Question: I have a sheet:

I am trying to write code to be able to combine multiple values into one row, I need to sum the values from columns, B, C and D.
My aim is to be able to press a button and I have all of my duplicate values removed, but before this, the numerical values in the adjacent columns are summed into the single version.
So far I have removed the duplicates from the column:
'''
Sheets("Sheet4").Select
With Columns("A:A")
.Replace What:="mobile", Replacement:=""
End With
'''
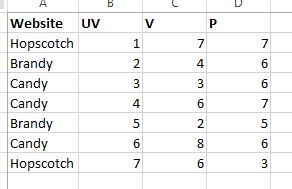
Answer: Previous code should do your job. It may need a fine tuning but idea would work. Do not forget to make proper addressing of worksheets for your ranges. I did not do it. This will work on the active sheet currently.
Update: Updated with worksheet addresses.
'''
Dim ws As Worksheet
Dim LastRow As Long
Dim S_Value As String
Set ws = Sheets("Sheet1")
LastRow = Range("A" & Rows.Count).End(xlUp).Row
i = 2
While i <= LastRow
S_Value = ws.Range("A" & i).Value
j = i + 1
While j <= LastRow
If ws.Range("A" & j).Value = S_Value Then
ws.Range("B" & i).Value = ws.Range("B" & i).Value + ws.Range("B" & j).Value
ws.Range("C" & i).Value = ws.Range("C" & i).Value + ws.Range("C" & j).Value
ws.Range("D" & i).Value = ws.Range("D" & i).Value + ws.Range("D" & j).Value
ws.Rows(j & ":" & j).EntireRow.Delete
LastRow = ws.Range("A" & Rows.Count).End(xlUp).Row
j = j - 1
End If
j = j + 1
Wend
i = i + 1
Wend
'''